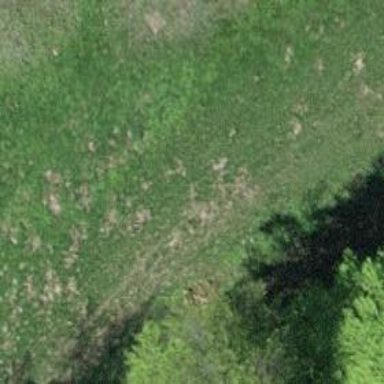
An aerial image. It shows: Dirt path.